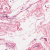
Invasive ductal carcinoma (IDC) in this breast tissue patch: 0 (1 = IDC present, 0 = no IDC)